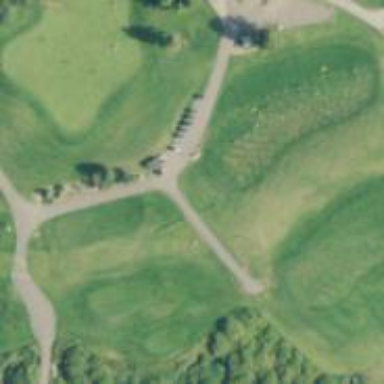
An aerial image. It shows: Grassy area used as driving range for golf.